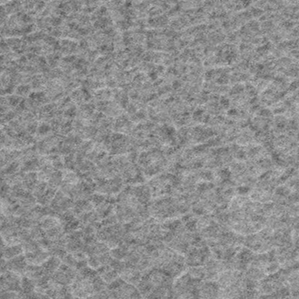
Label: frost